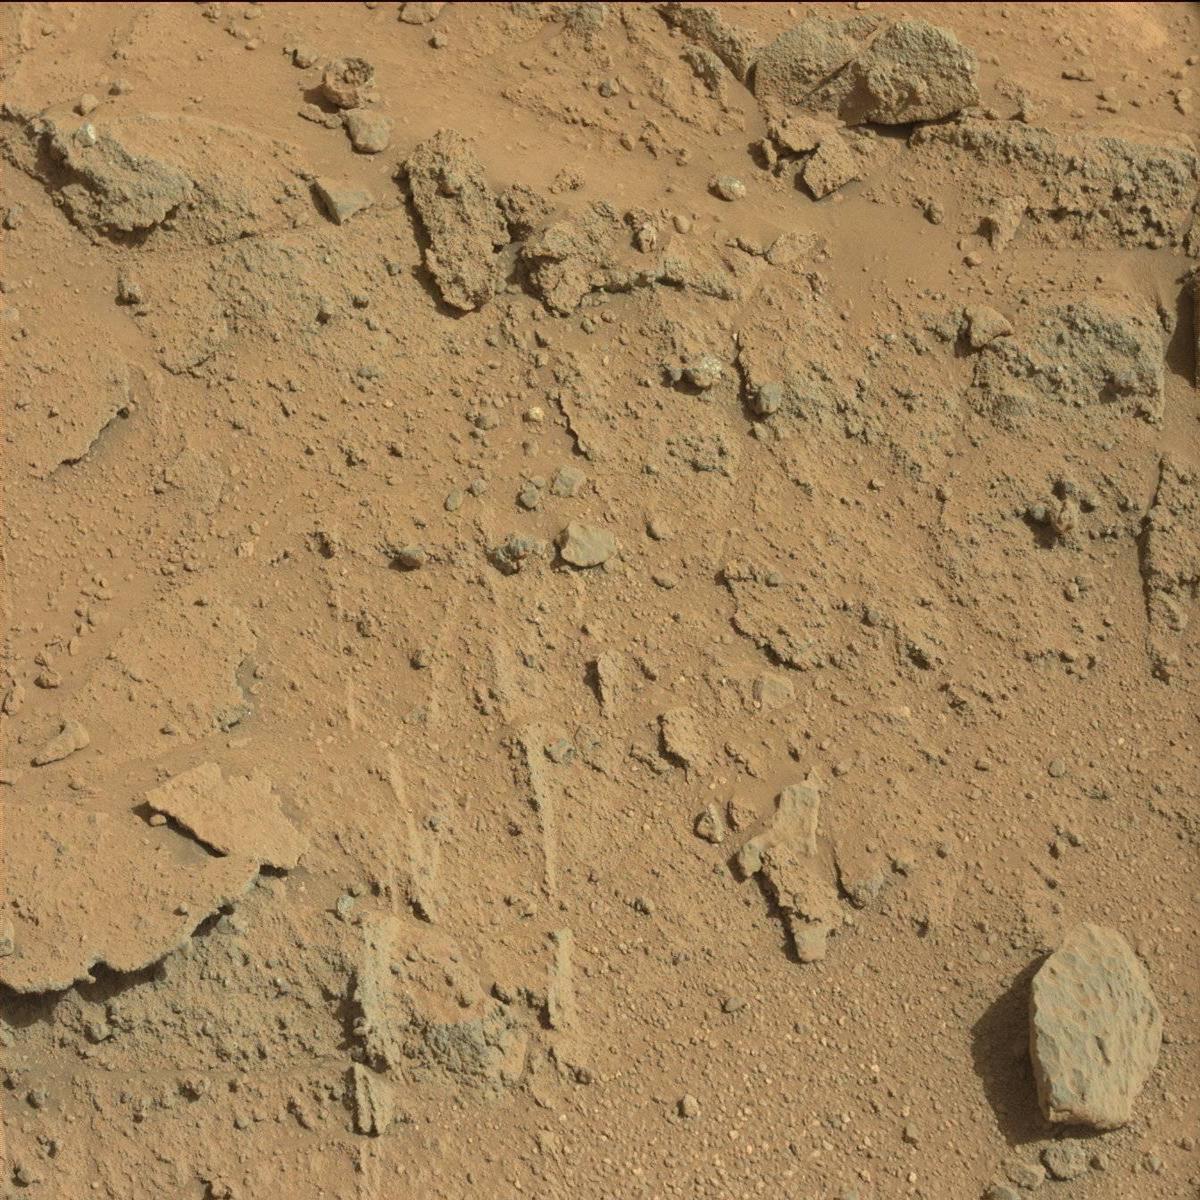
Terrain classes present: Bedrock, Rock, Sand / Soil